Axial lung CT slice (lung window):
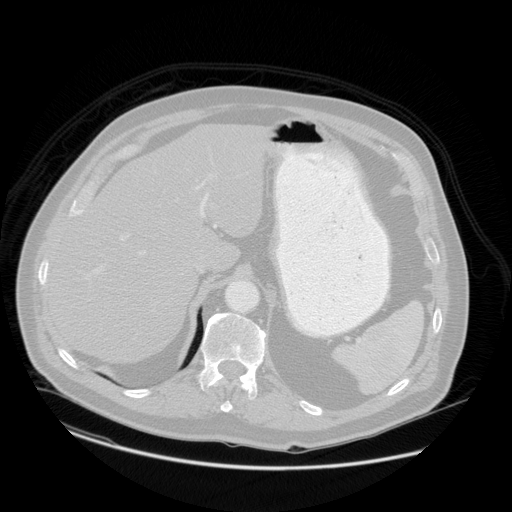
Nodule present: no